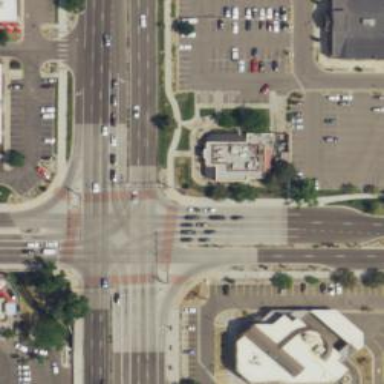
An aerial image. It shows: Marked crossing on footway.